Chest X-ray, AP view. Patient: 61 years old, sex M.
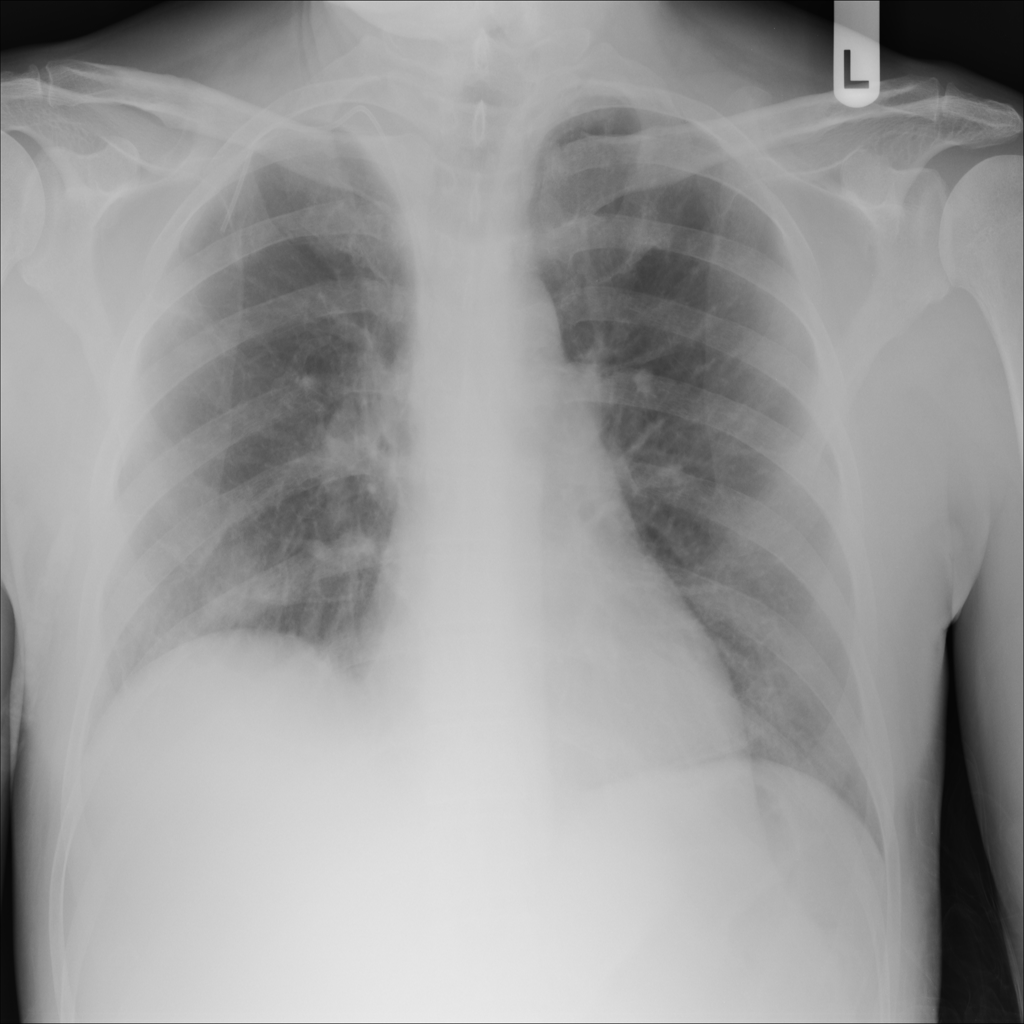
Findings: Infiltration, Pleural_Thickening